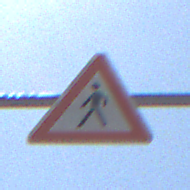
Verkehrszeichen: FussgaengerRechts
Umgebung: Outdoor, RoadRail
Tageszeit: Midday
Wetter: Clear
Licht: Natural
Jahreszeit: Summer
Kontrast: HighContrast